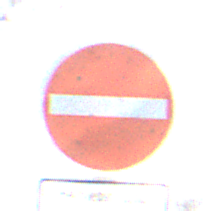
Verkehrszeichen: VerbotDerEinfahrt
Zusatzzeichen unten: BesondereFahrzeugeUndTransportgueter9
Umgebung: Outdoor, Suburban
Tageszeit: MorningAfternoon
Wetter: PartlyCloudy
Licht: Natural
Jahreszeit: NotSpecified
Kontrast: HighContrast